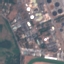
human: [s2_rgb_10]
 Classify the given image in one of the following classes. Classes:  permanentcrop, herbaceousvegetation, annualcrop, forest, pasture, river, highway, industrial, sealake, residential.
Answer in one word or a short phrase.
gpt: Industrial